Question: I am stuck. I don't know why its being crashing in the dealloc scope ? Guys please review the screen shot and let me know your ideas what should be the issue. I am getting "EXC_BAD_ACCESS" signal sticks in dealloc scope.
Thanks in advance.
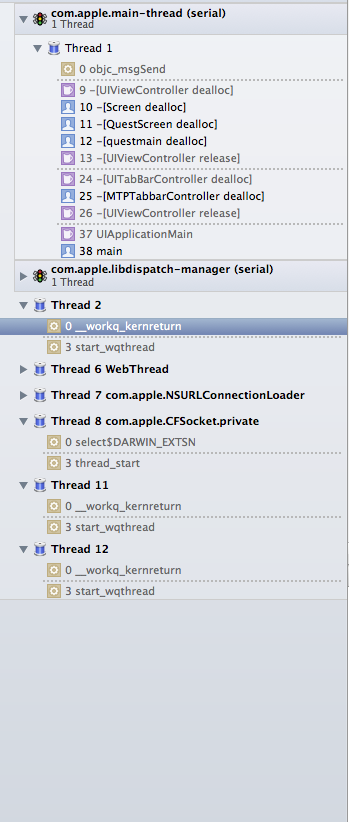
Answer: This is a problem of using released object,
first of all go to "Edit Scheme" and in Diagnostics for Objective-C "Enable Zombie Objects"
Then run your app in "Profile" mode which will open "Instruments"
here, select Zombies and press "Profile"
and run your app in simulator or device,
when your app being crashed it will show your perfect resign and location of crashing
its nothing but you have made minor mistake of release object.
Thanks & Regards,